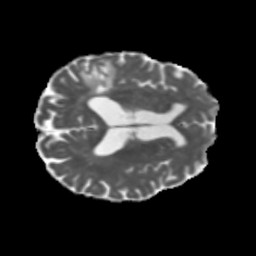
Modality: MD
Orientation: axial
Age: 64
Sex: male
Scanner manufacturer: siemens
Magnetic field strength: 3 T
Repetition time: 5.47 s
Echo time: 0.0854 s